RGB frame:
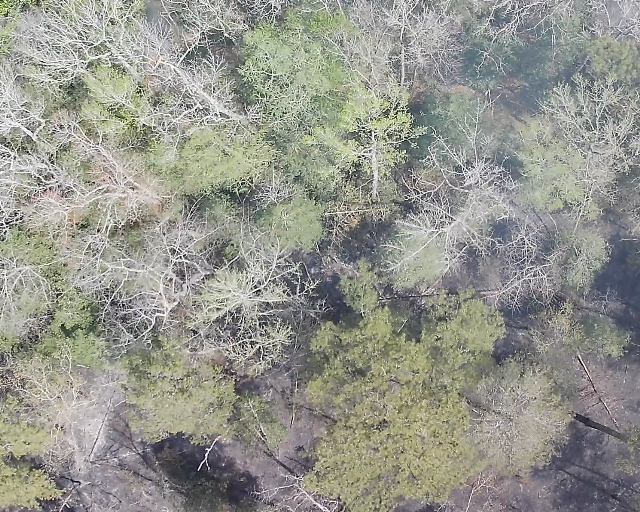
Thermal frame:
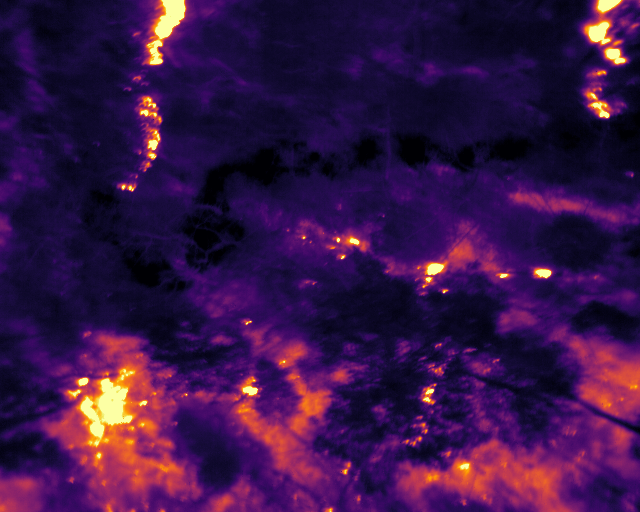
Captured: 2026-02-26 03:43:17
Pixels at or above 80 °C: 1831 (fraction of frame: 0.005588)